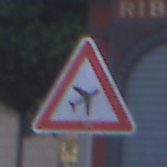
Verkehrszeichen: FlugbetriebLinks
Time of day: SunriseSunset
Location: Outdoor (Urban)
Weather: PartlyCloudy
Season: NotSpecified
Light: Natural